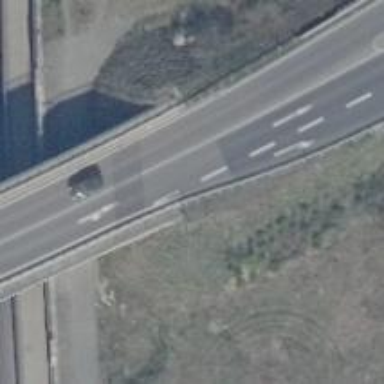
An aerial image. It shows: Asphalt motorway with primary highway classification.